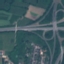
Land use / land cover class: Highway